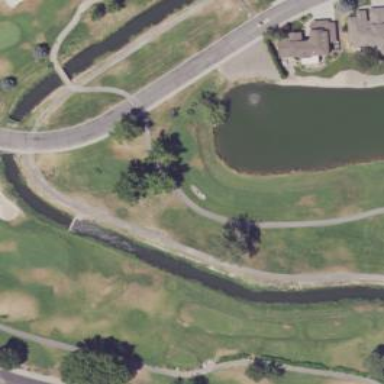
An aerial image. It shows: Golf tee.